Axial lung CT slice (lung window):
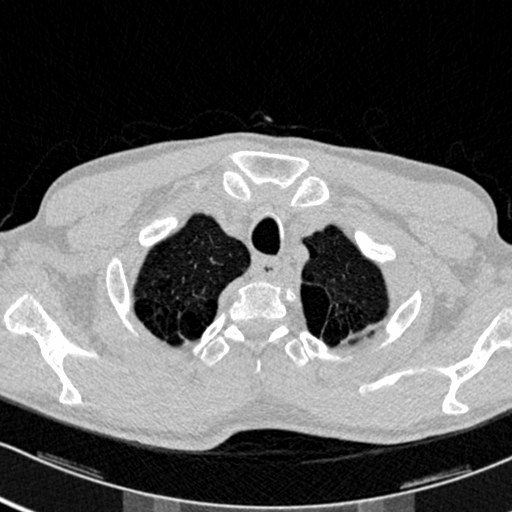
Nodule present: no